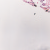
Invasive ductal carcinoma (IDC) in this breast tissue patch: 0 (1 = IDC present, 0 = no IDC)